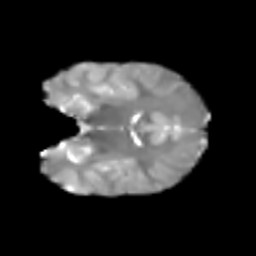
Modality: T2w
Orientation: coronal
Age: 8
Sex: male
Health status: healthy